Chest X-ray. View position: PA
Patient age: 81
Patient sex: M
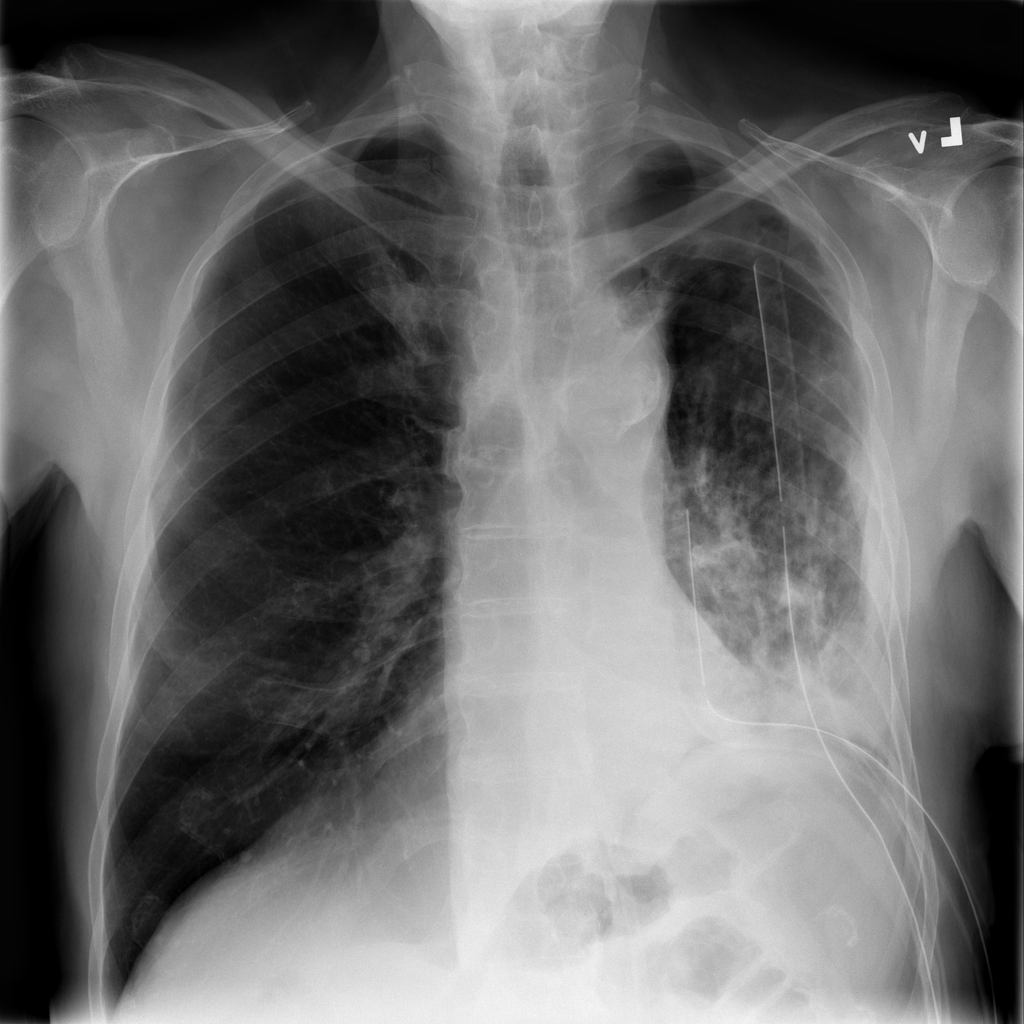
Finding: Pneumothorax